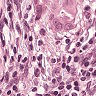
Metastatic tissue present: yes